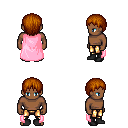
a pixel art fantasy rpg character, male body template, human, dark skin, pink cape, gold greaves, brunette plain hairstyle, black shoes, four views (front, back, left, right), 2x2 character sprite sheet, small pixel art, hard edges, no anti-aliasing